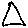
Label: triangle